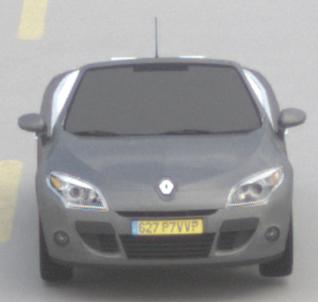
Make: Renault
Model: Mégane Coupé-Cabriolet 1.6 16V 110
Detailed model: Mégane (III) Coupé-Cabriolet
Model produced from: 2010/06
Model produced until: 2013/03
Doors: 2
Color: gray
Road condition: dry road
Daytime: midday
Contrast: low contrast